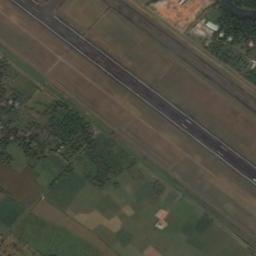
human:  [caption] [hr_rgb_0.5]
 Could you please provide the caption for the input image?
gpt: The grass is on either side of the runway .

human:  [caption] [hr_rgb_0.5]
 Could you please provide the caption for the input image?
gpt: The runway is on the grass next to the trees .

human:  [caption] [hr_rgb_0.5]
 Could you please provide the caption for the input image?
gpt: Next to the runway is brown and green mixed farmland .

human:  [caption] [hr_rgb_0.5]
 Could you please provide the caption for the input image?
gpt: The runway is next to the farmland .

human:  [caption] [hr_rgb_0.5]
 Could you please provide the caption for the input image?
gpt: There are green meadows beside the runway .